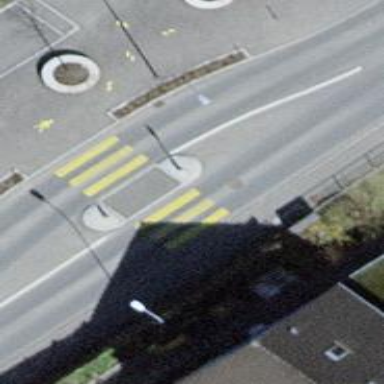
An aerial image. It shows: Marked zebra crossing with island.